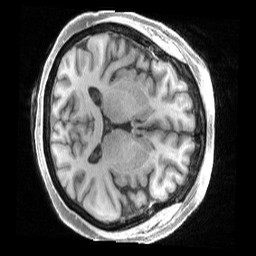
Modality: T1w
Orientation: axial
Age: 51
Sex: female
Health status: ill
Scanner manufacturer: siemens
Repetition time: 2.4 s
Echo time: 0.00231 s